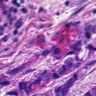
Metastatic tissue present: yes